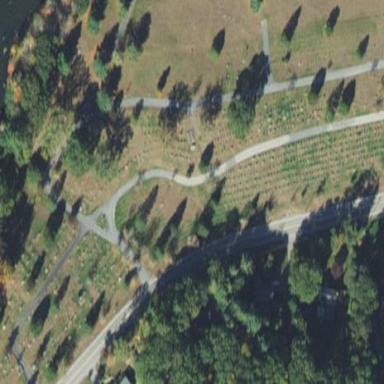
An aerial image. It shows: Cemetery with historic significance.